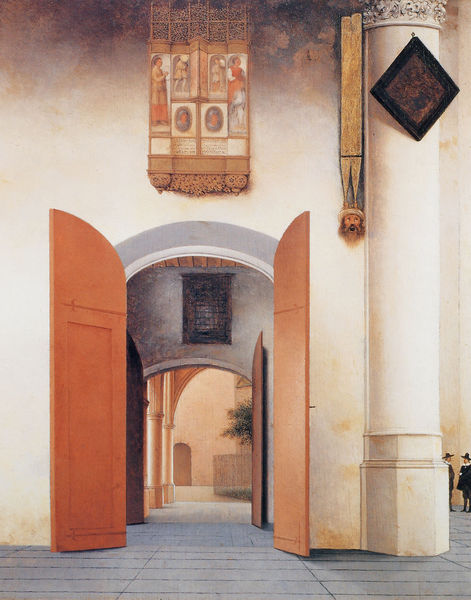
Titel: Blick vom Mittelgang der St. Laurenskerk, Alkmaar, in das Kloster
Künstler: Pieter Saenredam
Institution: Rotterdam, Museum Boymans-van-Beuningen
Schlagwörter: mann, grün, braun, grau, hut, männer, schwarz, säule, tür, weiss, teppich, wand, band, pflanze, bogen, tor, innenhof, hängen, tore, öffnung, bildtafeln, gebäudee